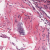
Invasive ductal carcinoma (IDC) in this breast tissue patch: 0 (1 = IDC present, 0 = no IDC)